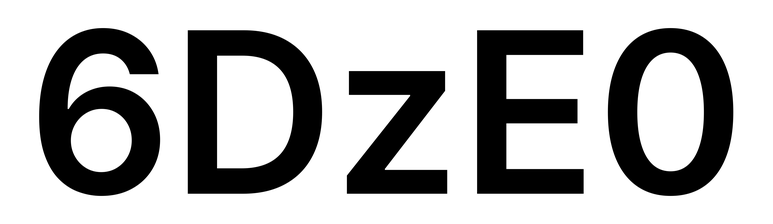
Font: Inter_SemiBold